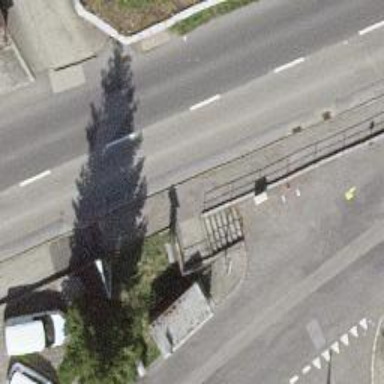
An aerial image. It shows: Bus stop along the road.